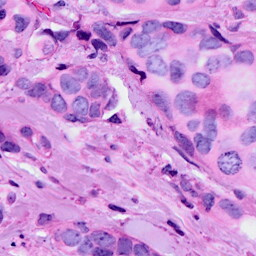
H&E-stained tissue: Breast